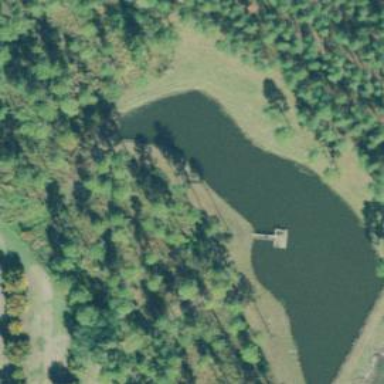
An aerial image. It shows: Reservoir of water.